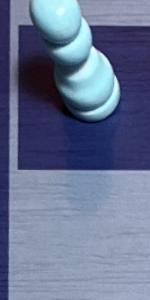
Label: Empty